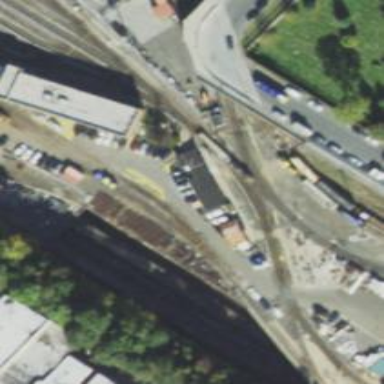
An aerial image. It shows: Yard meant for service. The rail tracks are electrified at the top.